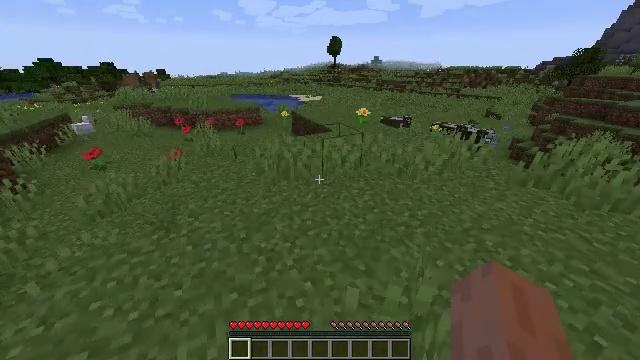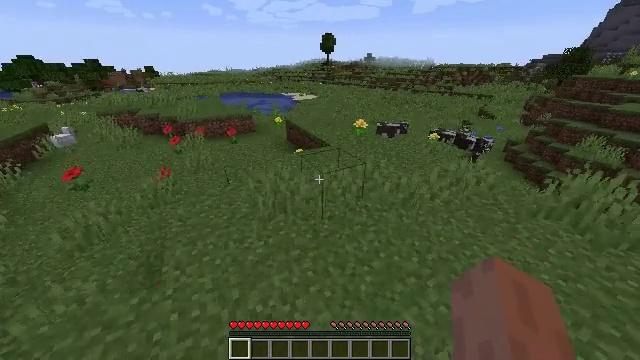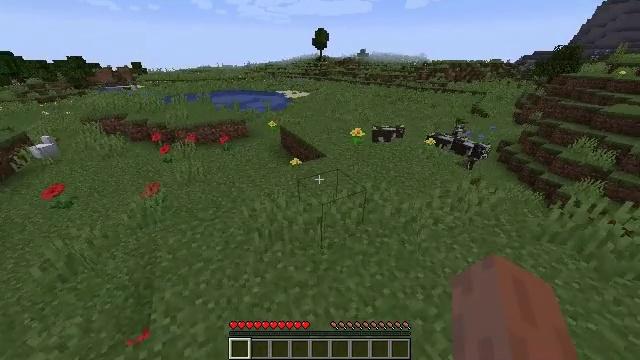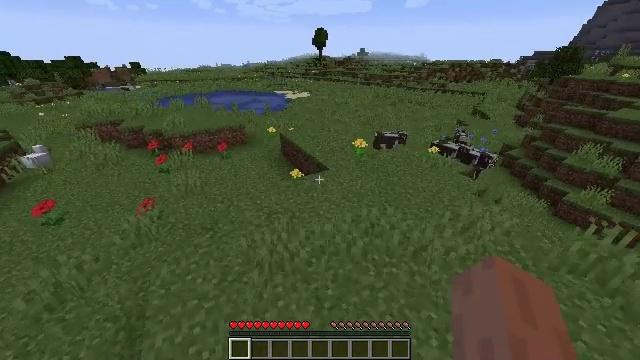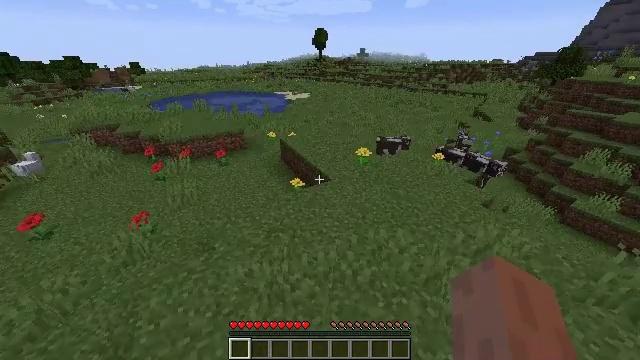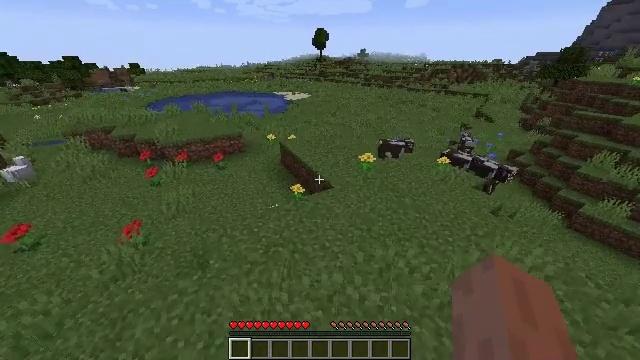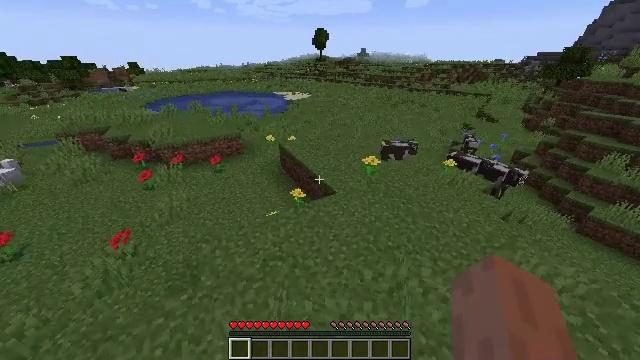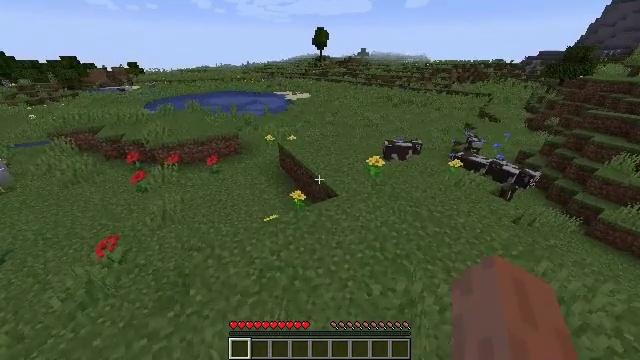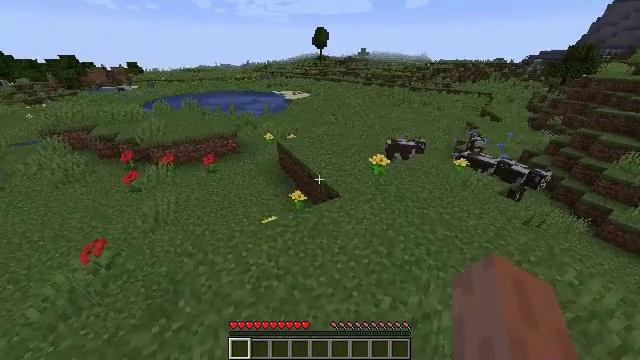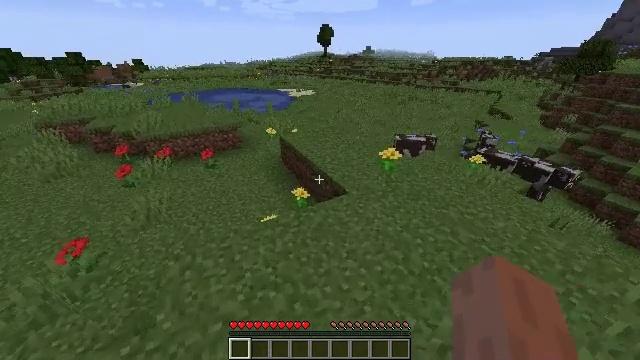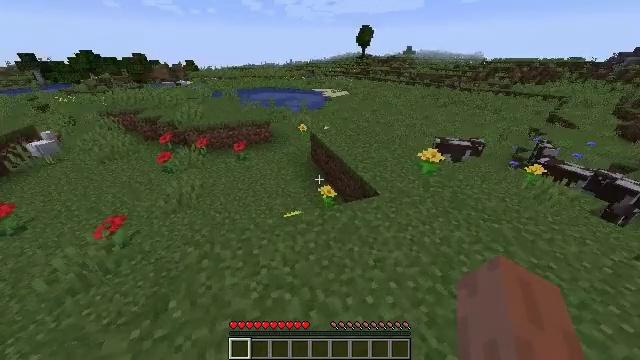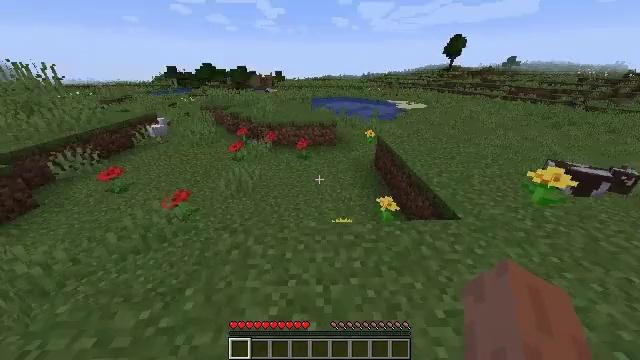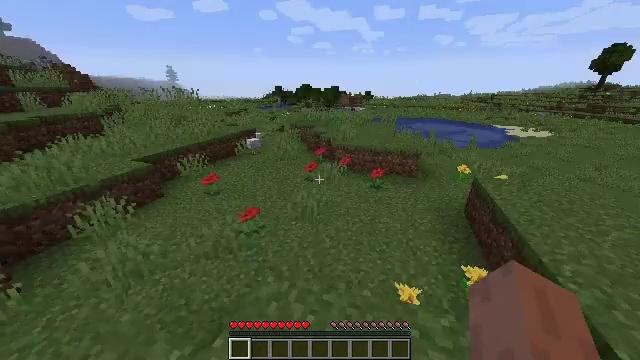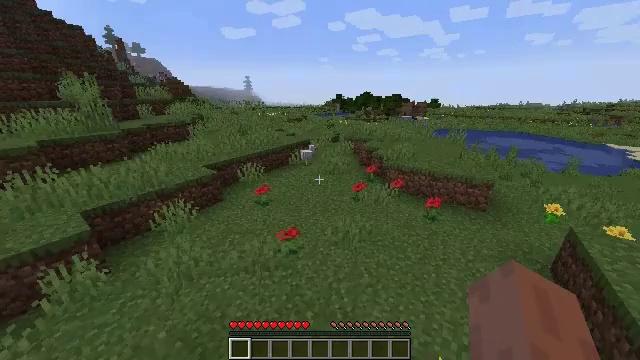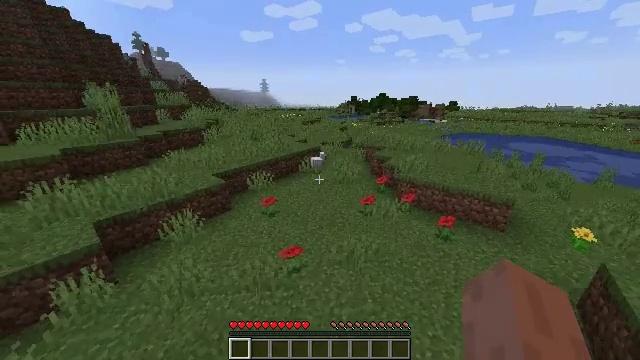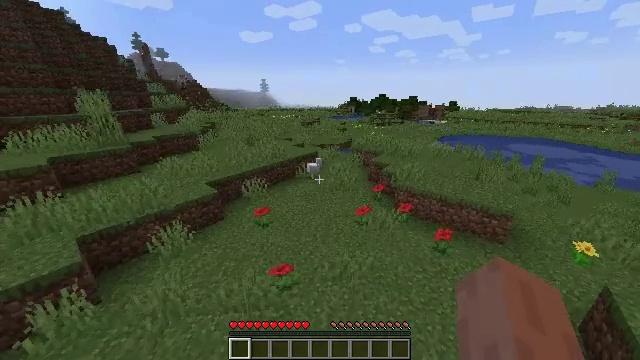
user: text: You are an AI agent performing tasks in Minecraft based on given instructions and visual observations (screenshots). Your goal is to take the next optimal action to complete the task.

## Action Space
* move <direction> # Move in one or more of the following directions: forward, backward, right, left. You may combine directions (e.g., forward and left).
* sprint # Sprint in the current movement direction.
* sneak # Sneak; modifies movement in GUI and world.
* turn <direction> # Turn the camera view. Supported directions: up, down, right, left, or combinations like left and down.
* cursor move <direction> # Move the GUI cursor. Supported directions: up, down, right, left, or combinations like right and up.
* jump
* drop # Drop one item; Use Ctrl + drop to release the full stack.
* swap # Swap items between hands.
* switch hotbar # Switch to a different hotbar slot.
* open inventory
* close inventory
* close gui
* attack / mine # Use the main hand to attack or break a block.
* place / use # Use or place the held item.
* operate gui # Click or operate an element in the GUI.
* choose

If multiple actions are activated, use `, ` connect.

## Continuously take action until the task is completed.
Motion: motion action
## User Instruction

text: Mine the peony flower from the ground.
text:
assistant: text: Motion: move forward, sprint, turn right, attack / mine, jump
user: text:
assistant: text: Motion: move forward, sprint, turn right and down, attack / mine, jump
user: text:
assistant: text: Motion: move forward, sprint, attack / mine, jump
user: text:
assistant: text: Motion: move forward, sprint, attack / mine, jump
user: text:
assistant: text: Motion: move forward, sprint, attack / mine, jump
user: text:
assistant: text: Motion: move forward, sprint, attack / mine, jump
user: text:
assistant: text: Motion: move forward, sprint, attack / mine, jump
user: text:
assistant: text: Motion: move forward, sprint, attack / mine, jump
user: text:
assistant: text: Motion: move forward, sprint, turn left, attack / mine, jump
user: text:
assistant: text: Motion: move forward, sprint, turn left, attack / mine, jump
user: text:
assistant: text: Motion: move forward, sprint, turn left and up, attack / mine, jump
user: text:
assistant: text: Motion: move forward, sprint, turn left and up, attack / mine, jump
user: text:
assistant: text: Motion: move forward, sprint, turn left and up, attack / mine, jump
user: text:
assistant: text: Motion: move forward, sprint, turn left, attack / mine, jump
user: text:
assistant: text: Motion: move forward, sprint, attack / mine, jump
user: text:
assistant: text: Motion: move forward, sprint, attack / mine, jump
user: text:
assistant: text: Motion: move forward, sprint, attack / mine, jump
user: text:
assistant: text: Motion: move forward, sprint, attack / mine, jump
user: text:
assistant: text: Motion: move forward, sprint, attack / mine, jump
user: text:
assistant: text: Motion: move forward, sprint, attack / mine, jump
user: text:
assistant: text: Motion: move forward, sprint, attack / mine, jump
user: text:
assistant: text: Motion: move forward, sprint, attack / mine, jump
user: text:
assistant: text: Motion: move forward, sprint, attack / mine, jump
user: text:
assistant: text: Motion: move forward, sprint, attack / mine, jump
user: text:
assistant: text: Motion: move forward, sprint, attack / mine, jump
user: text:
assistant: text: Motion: move forward, sprint, attack / mine, jump
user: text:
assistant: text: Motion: move forward, sprint, attack / mine, jump
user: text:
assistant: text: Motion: move forward, sprint, attack / mine, jump
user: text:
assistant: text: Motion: move forward, sprint, attack / mine, jump
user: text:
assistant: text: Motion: move forward, sprint, attack / mine, jump